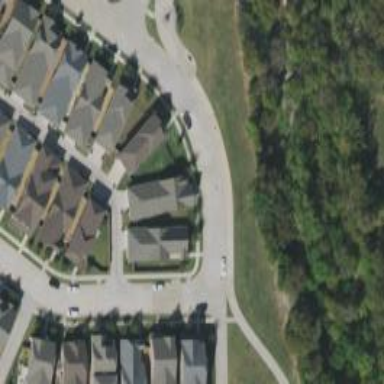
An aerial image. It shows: Residential road with sidewalk on the left.